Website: home-depot
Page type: review-order
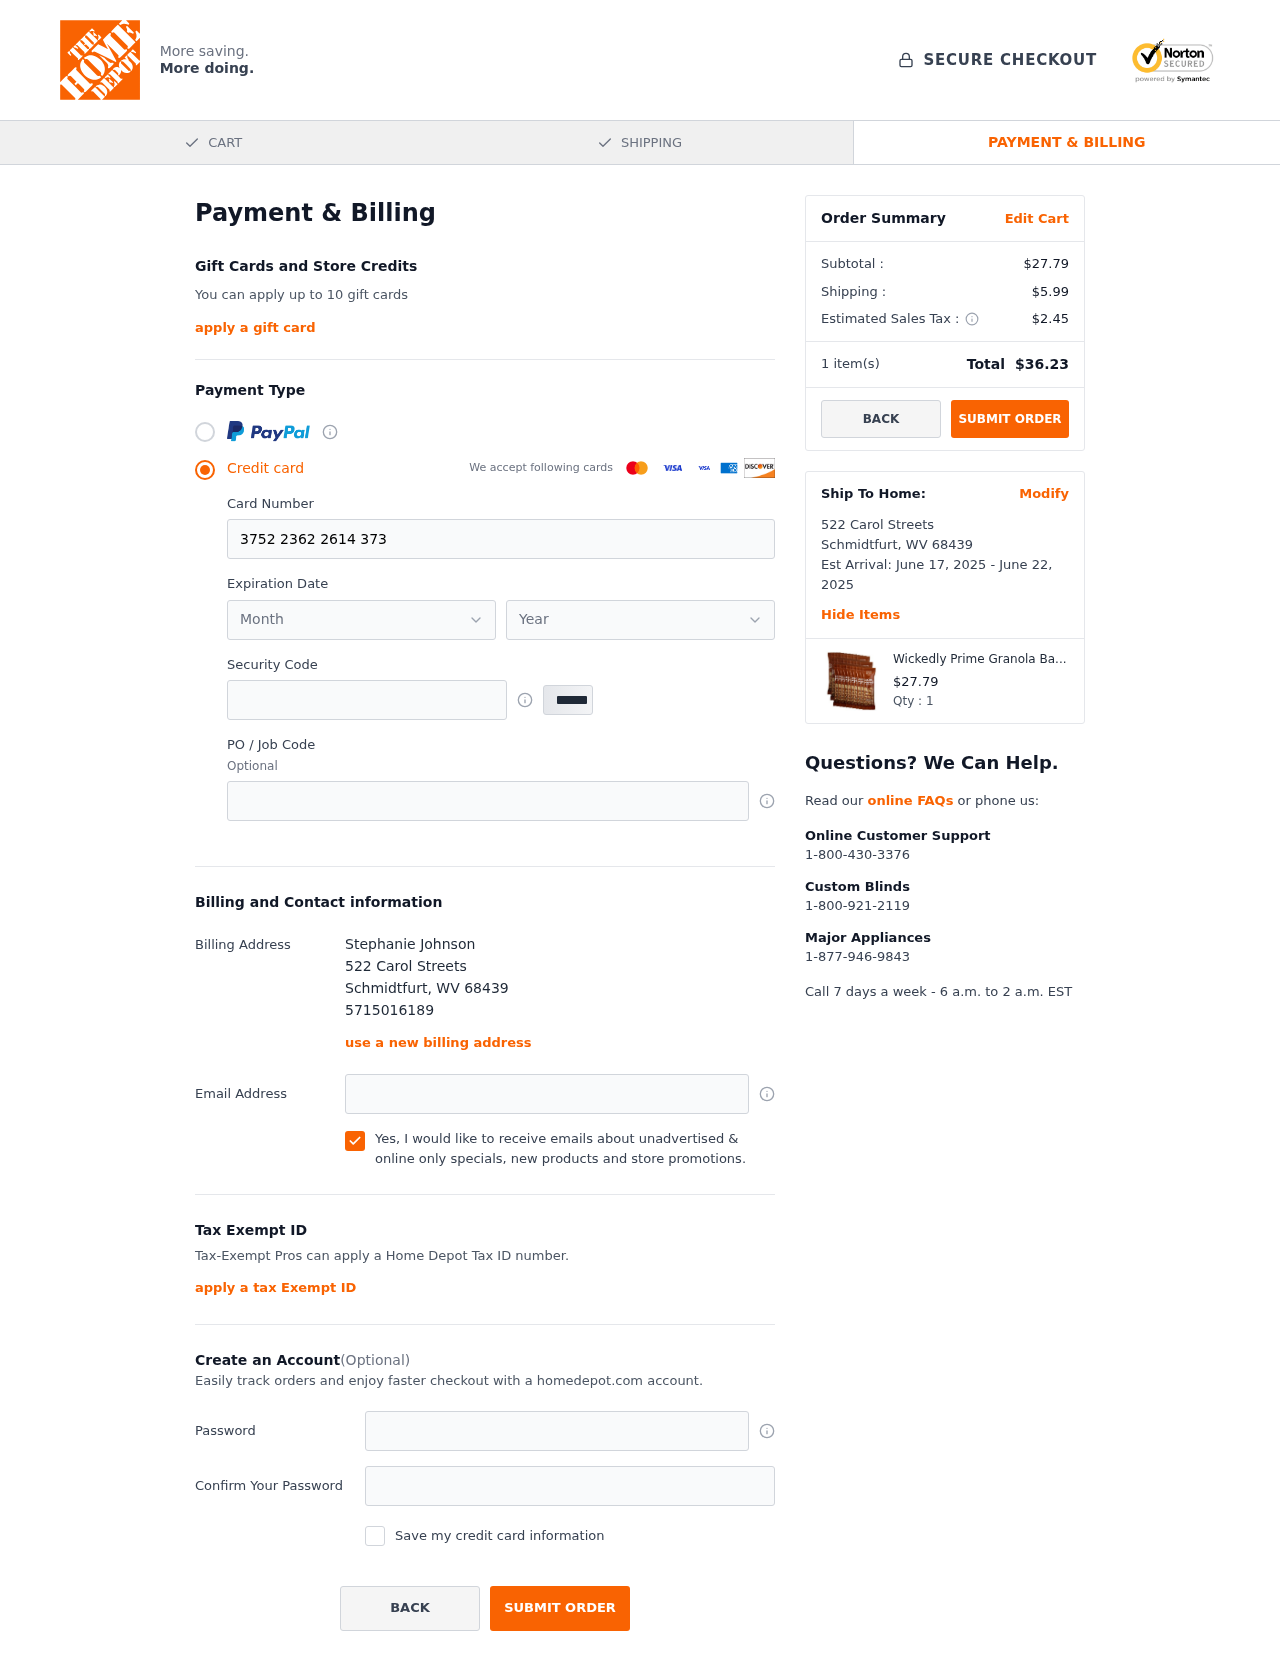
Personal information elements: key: PII_CARD_EXPIRY_MONTH
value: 03
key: PII_CARD_EXPIRY_YEAR
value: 29
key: PII_CITY
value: Schmidtfurt
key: PII_FULLNAME
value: Stephanie Johnson
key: PII_PHONE
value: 5715016189
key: PII_POSTCODE
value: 68439
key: PII_STATE_ABBR
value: WV
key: PII_STREET
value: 522 Carol Streets
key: PII_CARD_NUMBER
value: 3752 2362 2614 373
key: PII_CARD_CVV
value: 9449
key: PII_JOB_CODE
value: JOB-8791
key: PII_EMAIL
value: stephanie_johnson@hotmail.com
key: PII_POSTCODE_FULL
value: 68439
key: PII_POSTCODE_NUMERIC
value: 68439
Product elements: key: PRODUCT1_NAME
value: Wickedly Prime Granola Bar, Cocoa Peanut, 1.2 Ounce (Pack of 30)
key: PRODUCT1_PRICE
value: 27.79
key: PRODUCT1_QUANTITY
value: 1
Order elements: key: ORDER_SUBTOTAL
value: $27.79
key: ORDER_SHIPPING_COST
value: $5.99
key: ORDER_TAX
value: $2.45
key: ORDER_NUM_ITEMS
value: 1
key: ORDER_TOTAL
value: $36.23
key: ORDER_SHIPPING_DATE
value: June 17, 2025
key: ORDER_DELIVERY_DATE
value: June 22, 2025